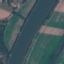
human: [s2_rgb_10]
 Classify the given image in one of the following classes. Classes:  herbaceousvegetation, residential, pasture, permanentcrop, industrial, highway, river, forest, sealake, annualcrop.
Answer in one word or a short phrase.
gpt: River